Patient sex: F
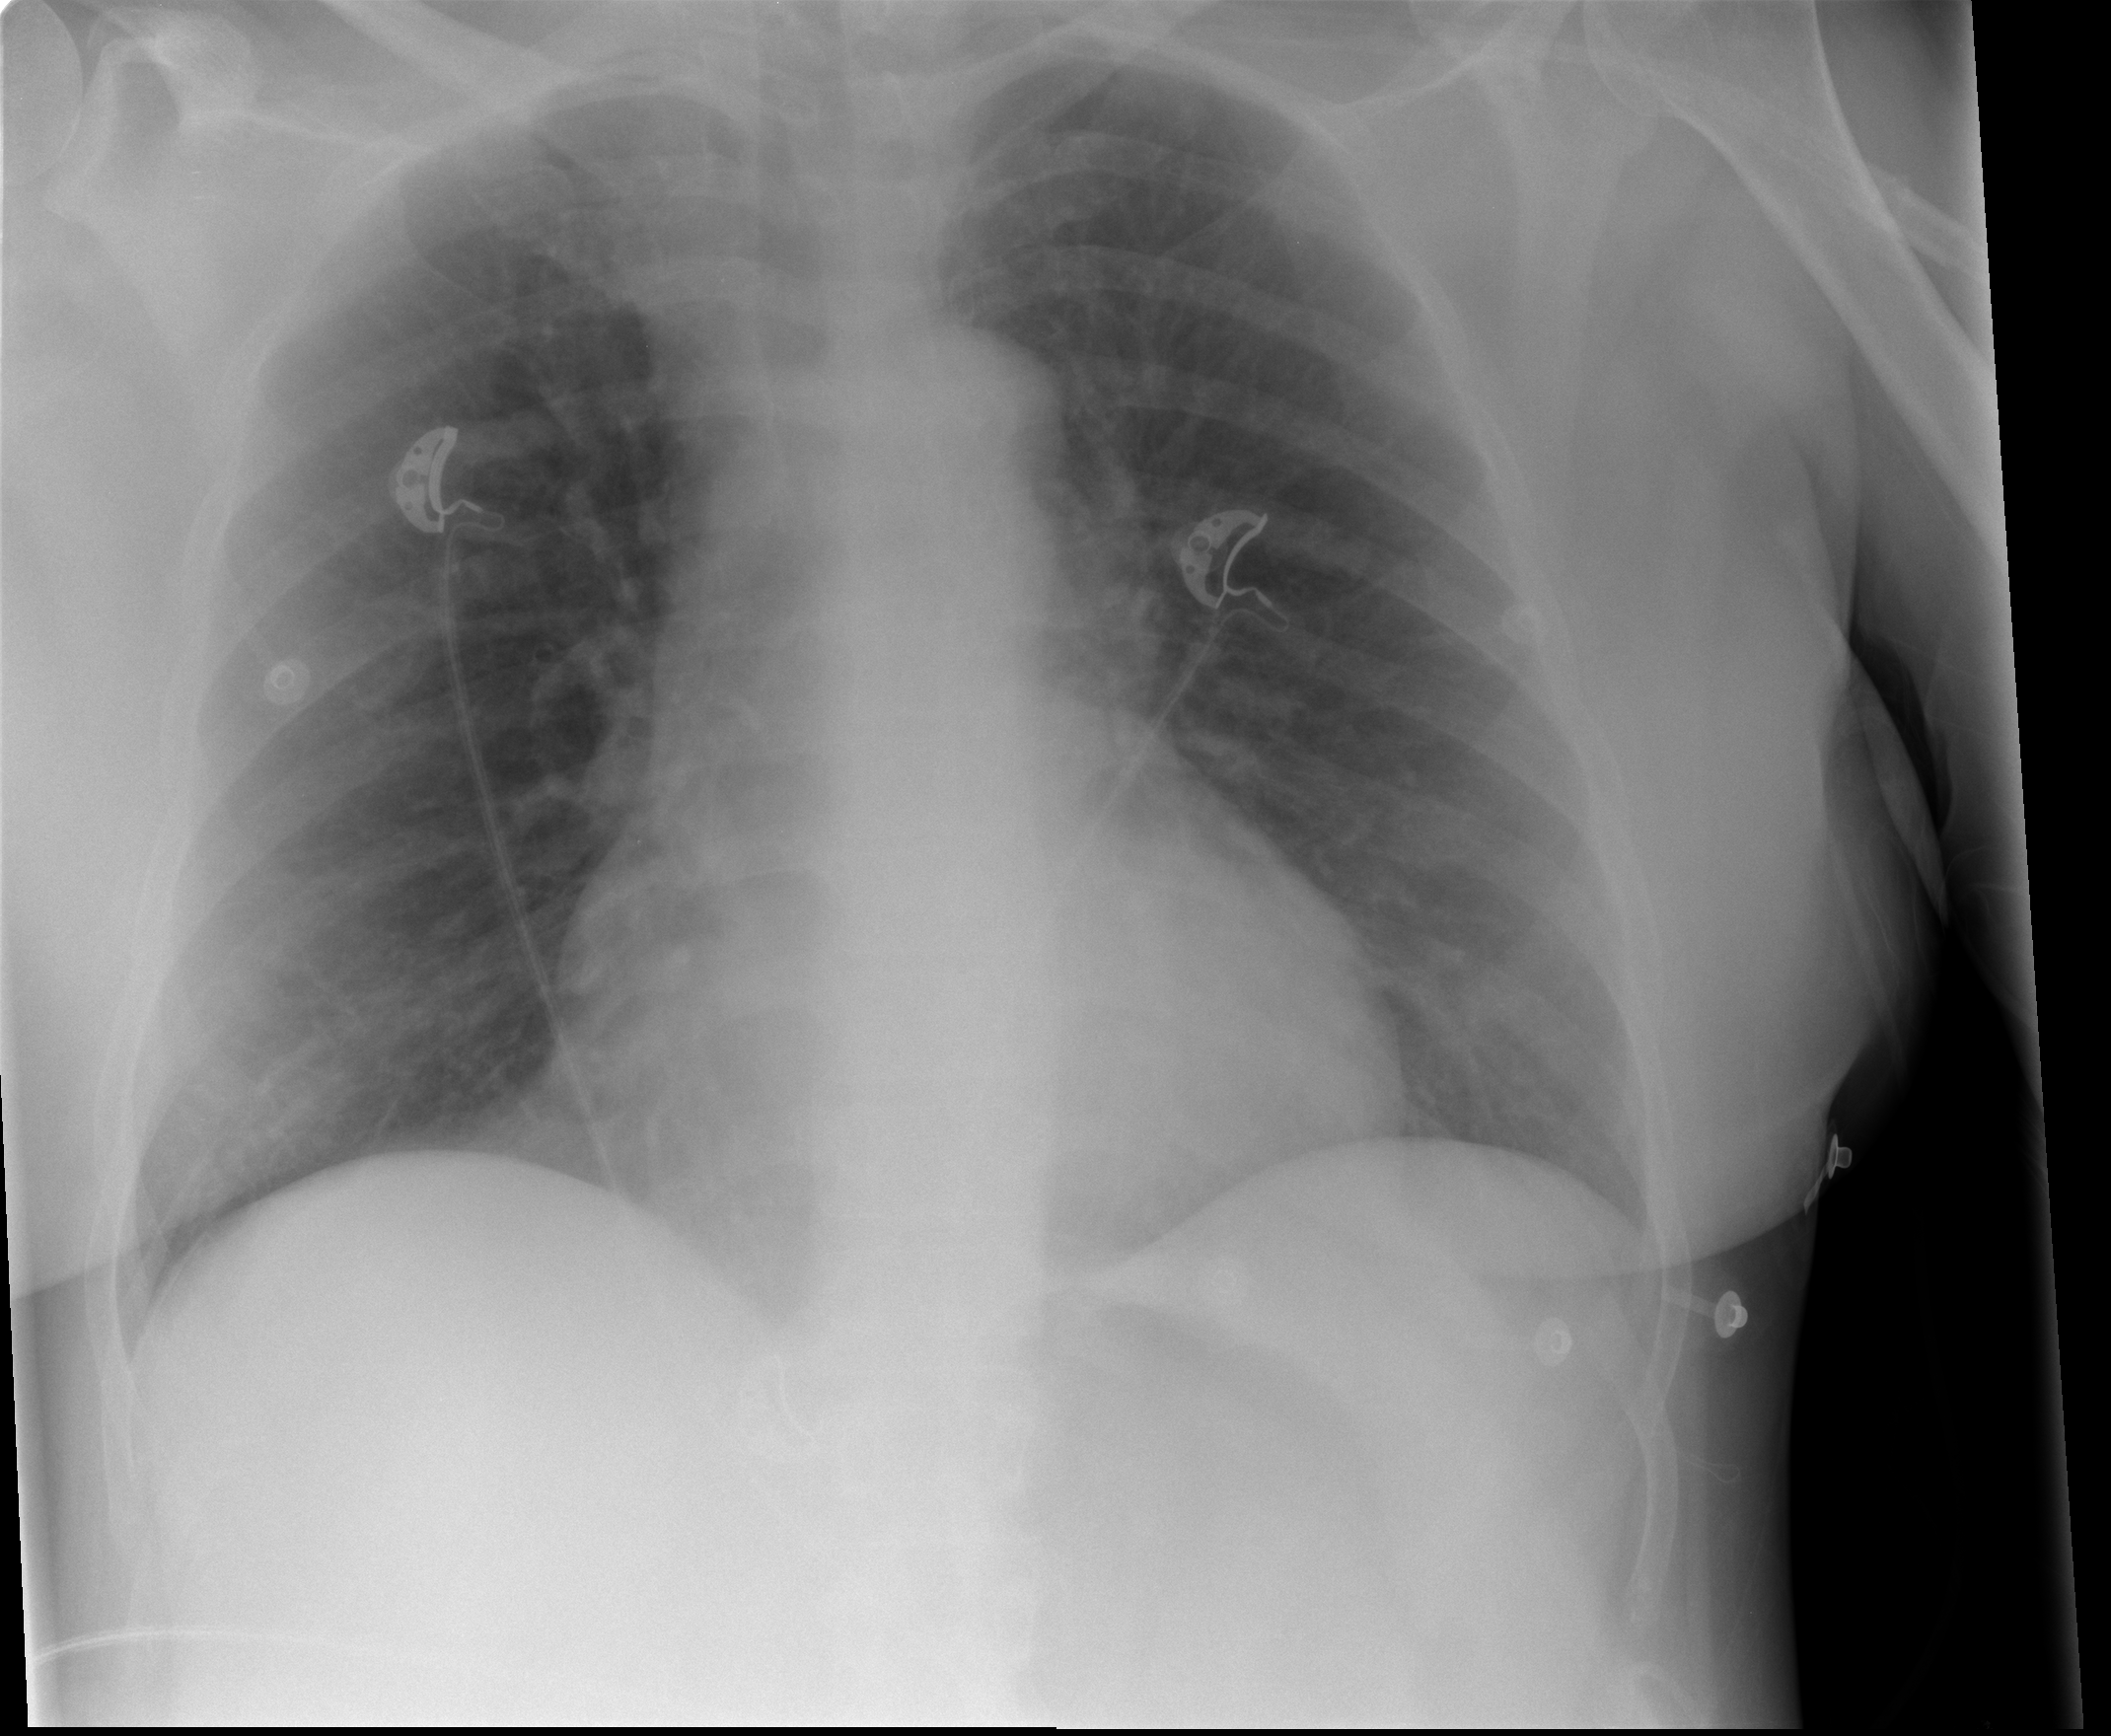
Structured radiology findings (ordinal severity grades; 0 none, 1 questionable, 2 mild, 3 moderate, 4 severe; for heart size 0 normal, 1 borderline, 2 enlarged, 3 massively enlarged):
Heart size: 1
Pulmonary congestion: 2
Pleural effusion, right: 0
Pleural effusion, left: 0
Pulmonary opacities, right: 0
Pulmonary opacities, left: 0
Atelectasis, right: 0
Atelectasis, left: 0